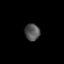
Tissue: prostate
Cell type: Myeloid cells
Senescence score: 0.6893
Nuclear area (px): 248
Mean DAPI intensity: 83.04